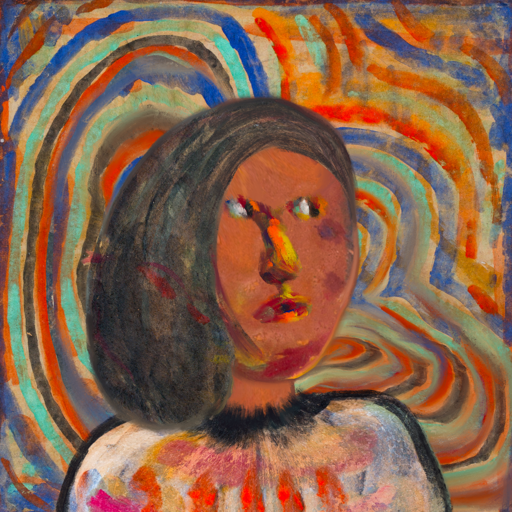
Background: Sisters, Head And Neck Side: Mother_And_Son_Son, Face Side: An_Impression, Bust: Childish, Hair Side: Gypsy_Mother, Head Accessory: Blank, Second Necklace: Blank, Necklace: Blank, Baby: Blank